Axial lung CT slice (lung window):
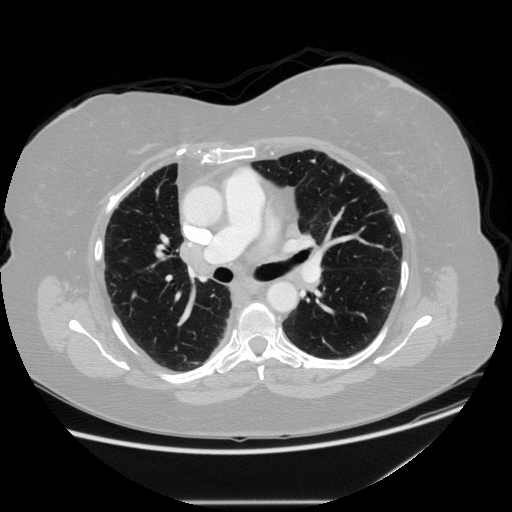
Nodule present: no